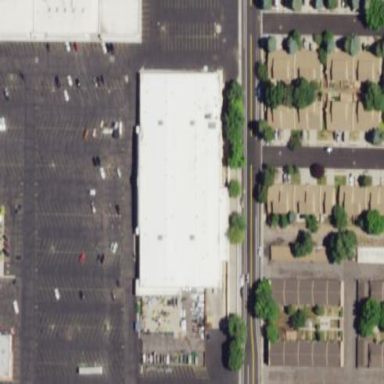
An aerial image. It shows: Commercial area.